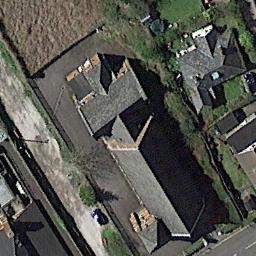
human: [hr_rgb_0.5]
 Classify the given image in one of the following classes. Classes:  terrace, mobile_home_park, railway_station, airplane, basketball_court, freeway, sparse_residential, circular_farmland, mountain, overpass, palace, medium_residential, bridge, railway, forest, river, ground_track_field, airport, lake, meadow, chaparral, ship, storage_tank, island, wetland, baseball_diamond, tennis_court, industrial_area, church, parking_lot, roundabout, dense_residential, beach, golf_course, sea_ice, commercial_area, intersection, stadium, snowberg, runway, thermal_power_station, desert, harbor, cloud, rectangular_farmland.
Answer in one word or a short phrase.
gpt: church